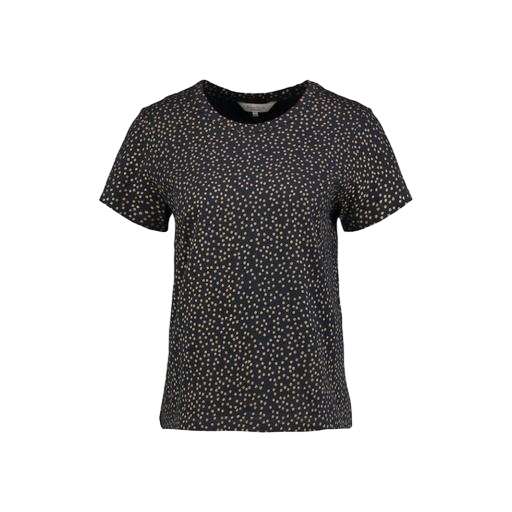
black geo-print t-shirt only macy, black plus size printed t-shirt only macy, black printed short-sleeve top only macy, white background